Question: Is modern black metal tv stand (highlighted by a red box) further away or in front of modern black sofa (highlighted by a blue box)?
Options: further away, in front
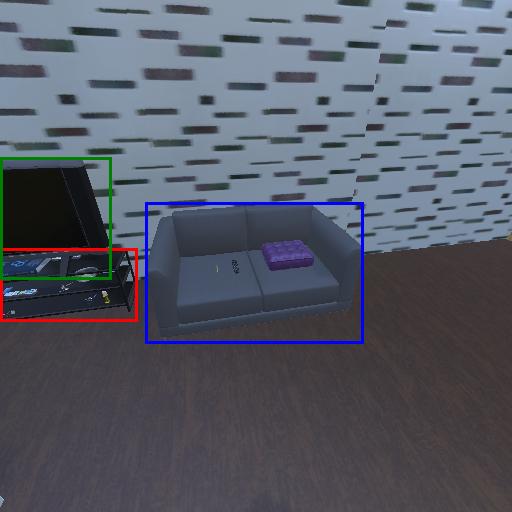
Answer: further away